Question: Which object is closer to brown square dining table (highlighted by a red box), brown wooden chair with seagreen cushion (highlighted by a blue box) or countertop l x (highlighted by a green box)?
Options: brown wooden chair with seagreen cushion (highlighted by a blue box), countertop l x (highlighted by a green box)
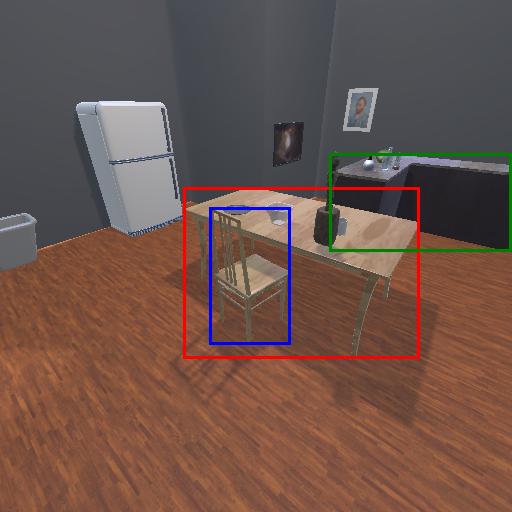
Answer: brown wooden chair with seagreen cushion (highlighted by a blue box)